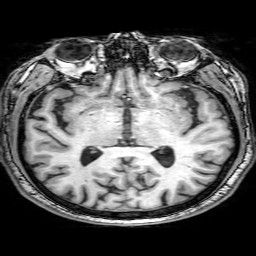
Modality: T1w
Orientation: coronal
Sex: male
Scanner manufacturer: philips
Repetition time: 0.008313 s
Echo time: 0.00385 s